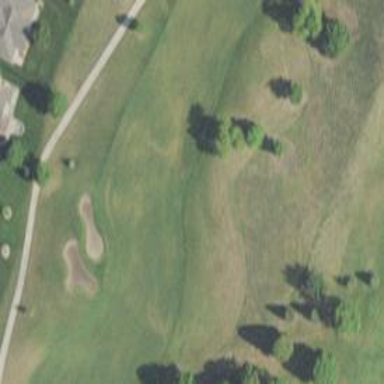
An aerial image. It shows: View of golf hole.